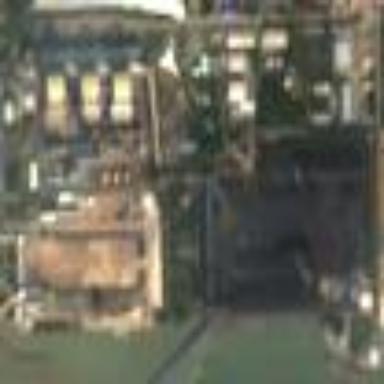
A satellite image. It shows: Industrial area with coal power plant.